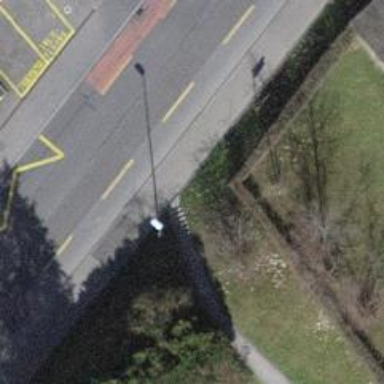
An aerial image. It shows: Road with steps.